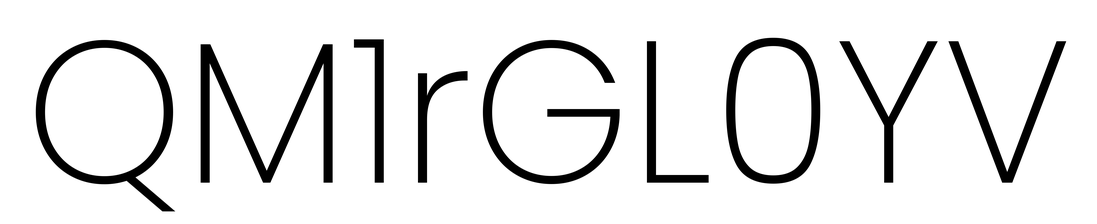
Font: Poppins-ExtraLight